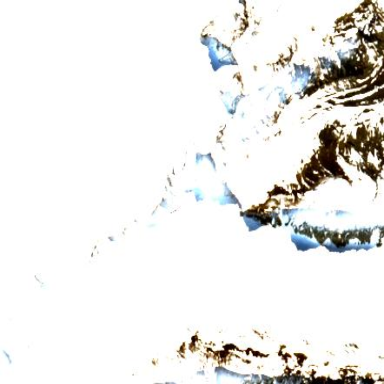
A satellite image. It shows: Stunning view of glacier.